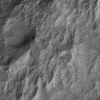
Atmospheric dust classification: not_dusty